Question: I am using Fancybox.
When the following link is clicked the modal window opens but it just shows a white box while the content loads.
'''
<a class="iframe" href="/icons/?icon_for=<%=@user.class.name%>&category=<%=Icon::USER_DEFAULT%>" id="user_iframe">
<%= image_tag("avatar-bis.png", :width => 140, :height => 128, :class => "dotted")%>
</a>
'''
So I want to show the animated image while the content loads.
I have the following which is called when the link is clicked:
'''
<script>
$('a.iframe').live("click",function(){
$('#fancybox-loading').show();
});
</script>
'''
This produces the following:

However it is not animated. It is a static image. How can I load it so it shows a dynamic image?
Thanks.
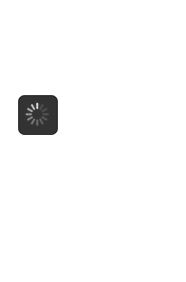
Answer: You can use these fancybox's APIs:
Show loading animation:
'''
$.fancybox.showActivity()
'''
Hide loading animation:
'''
$.fancybox.hideActivity()
'''